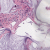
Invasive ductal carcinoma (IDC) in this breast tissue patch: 1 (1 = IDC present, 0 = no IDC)